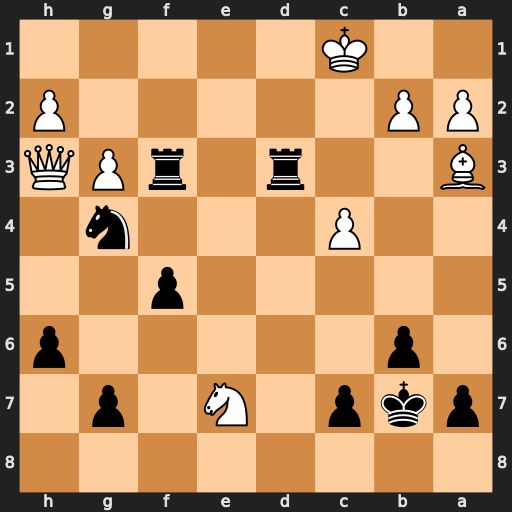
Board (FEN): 8/pkp1N1p1/1p5p/5p2/2P3n1/B2r1rPQ/PP5P/2K5
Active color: b
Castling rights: -
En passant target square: -
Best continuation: Ne3